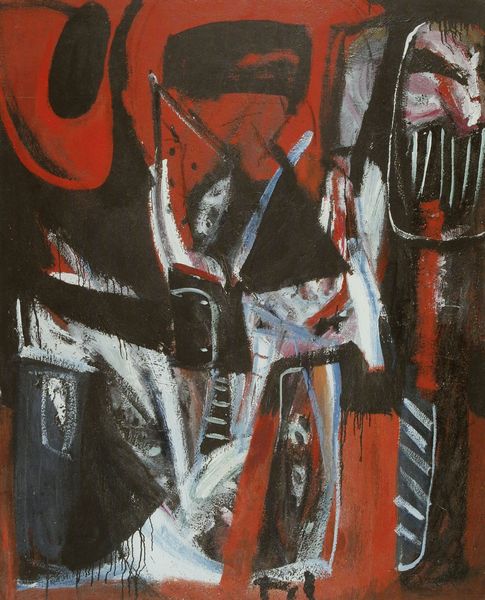
Künstler: Helmut Sturm
Institution: Im Besitz des Künstlers
Schlagwörter: blau, gruppe, kopf, weiß, dreieck, grob, komposition, kubistisch, menschen, braun, frau, kleid, ohr, schwarz, blick, gürtel, rot, tiere, hochformat, malerei, muster, gesichter, arme, augen, gesicht, mensch, spiegel, öl, figur, haare, stab, abstrakt, farben, modern, farbe, formen, linien, füsse, figuren, angst, wild, gestreift, streifen, ölfarbe, striche, abstraktion, oben, punkte, katze, kreuz, form, sex, gebogen, gespenst, bedrohlich, pinselstrich, zähne, teufel, gefährlich, scwarz, verzerrt, informel, wischen, okka, schwungvoll, bordell, vielfalt, ocka, stirche, sujetlos, ventilator